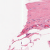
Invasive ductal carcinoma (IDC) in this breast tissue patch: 0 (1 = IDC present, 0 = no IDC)